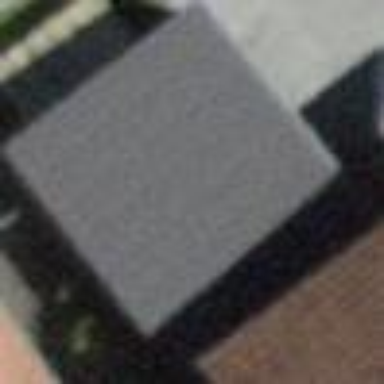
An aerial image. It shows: Garage building.